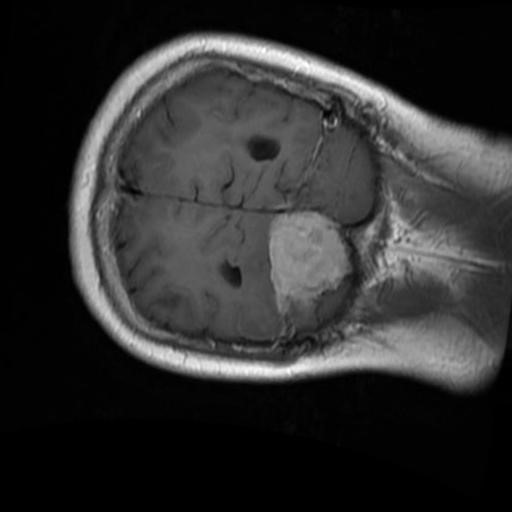
Label: brain_menin